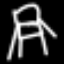
Label: chair